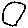
Label: circle